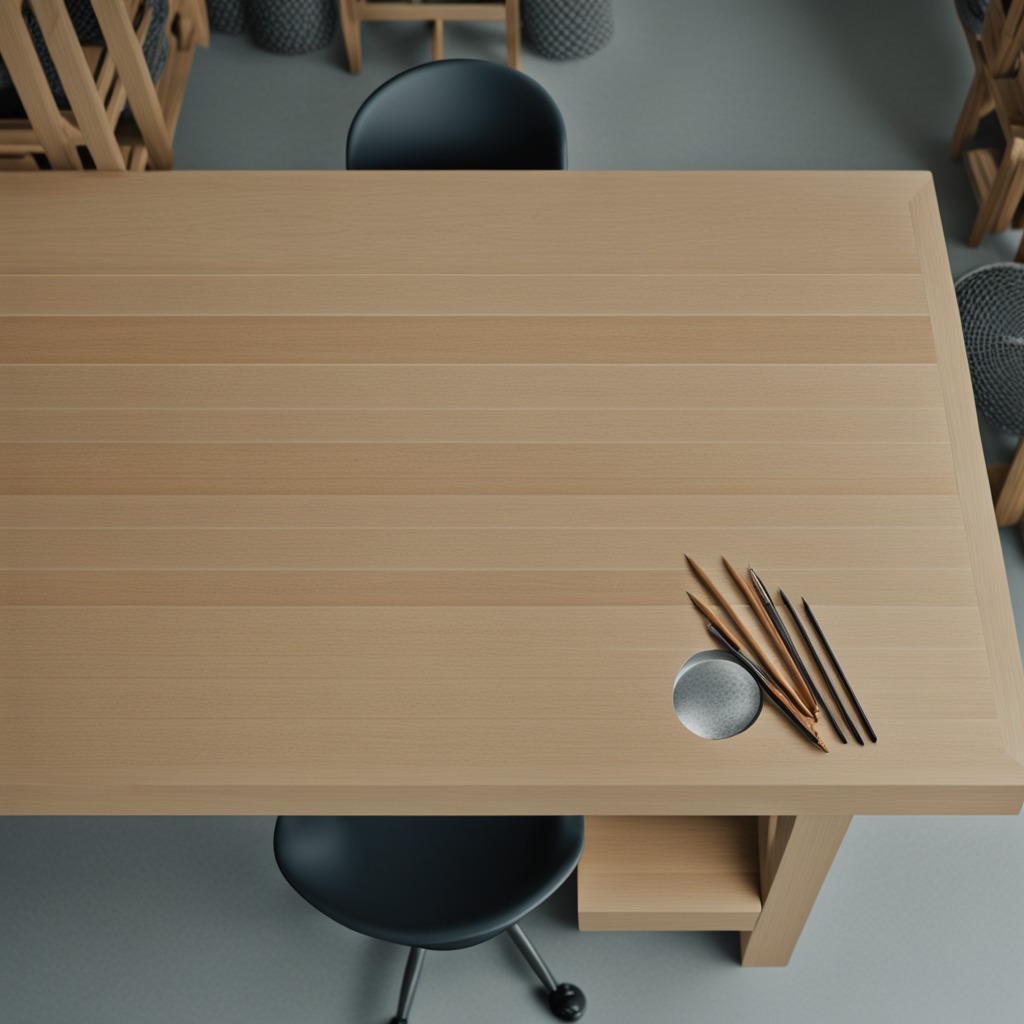
A metal nut is lying on the workbench inside a coastal fishing gear workshop.